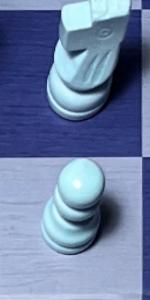
Label: Pawn_White